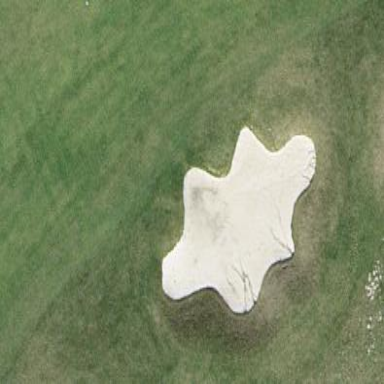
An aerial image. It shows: Golf bunker filled with natural sand.